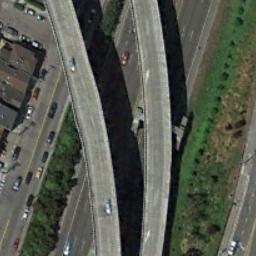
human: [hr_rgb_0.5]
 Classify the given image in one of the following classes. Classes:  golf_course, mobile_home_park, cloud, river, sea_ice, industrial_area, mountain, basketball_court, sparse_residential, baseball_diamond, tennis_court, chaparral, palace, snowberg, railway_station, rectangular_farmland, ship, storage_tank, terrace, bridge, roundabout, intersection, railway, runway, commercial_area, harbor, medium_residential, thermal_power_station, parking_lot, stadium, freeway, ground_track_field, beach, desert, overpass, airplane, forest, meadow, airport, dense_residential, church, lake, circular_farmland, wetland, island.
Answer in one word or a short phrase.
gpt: overpass